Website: home-depot
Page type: payment
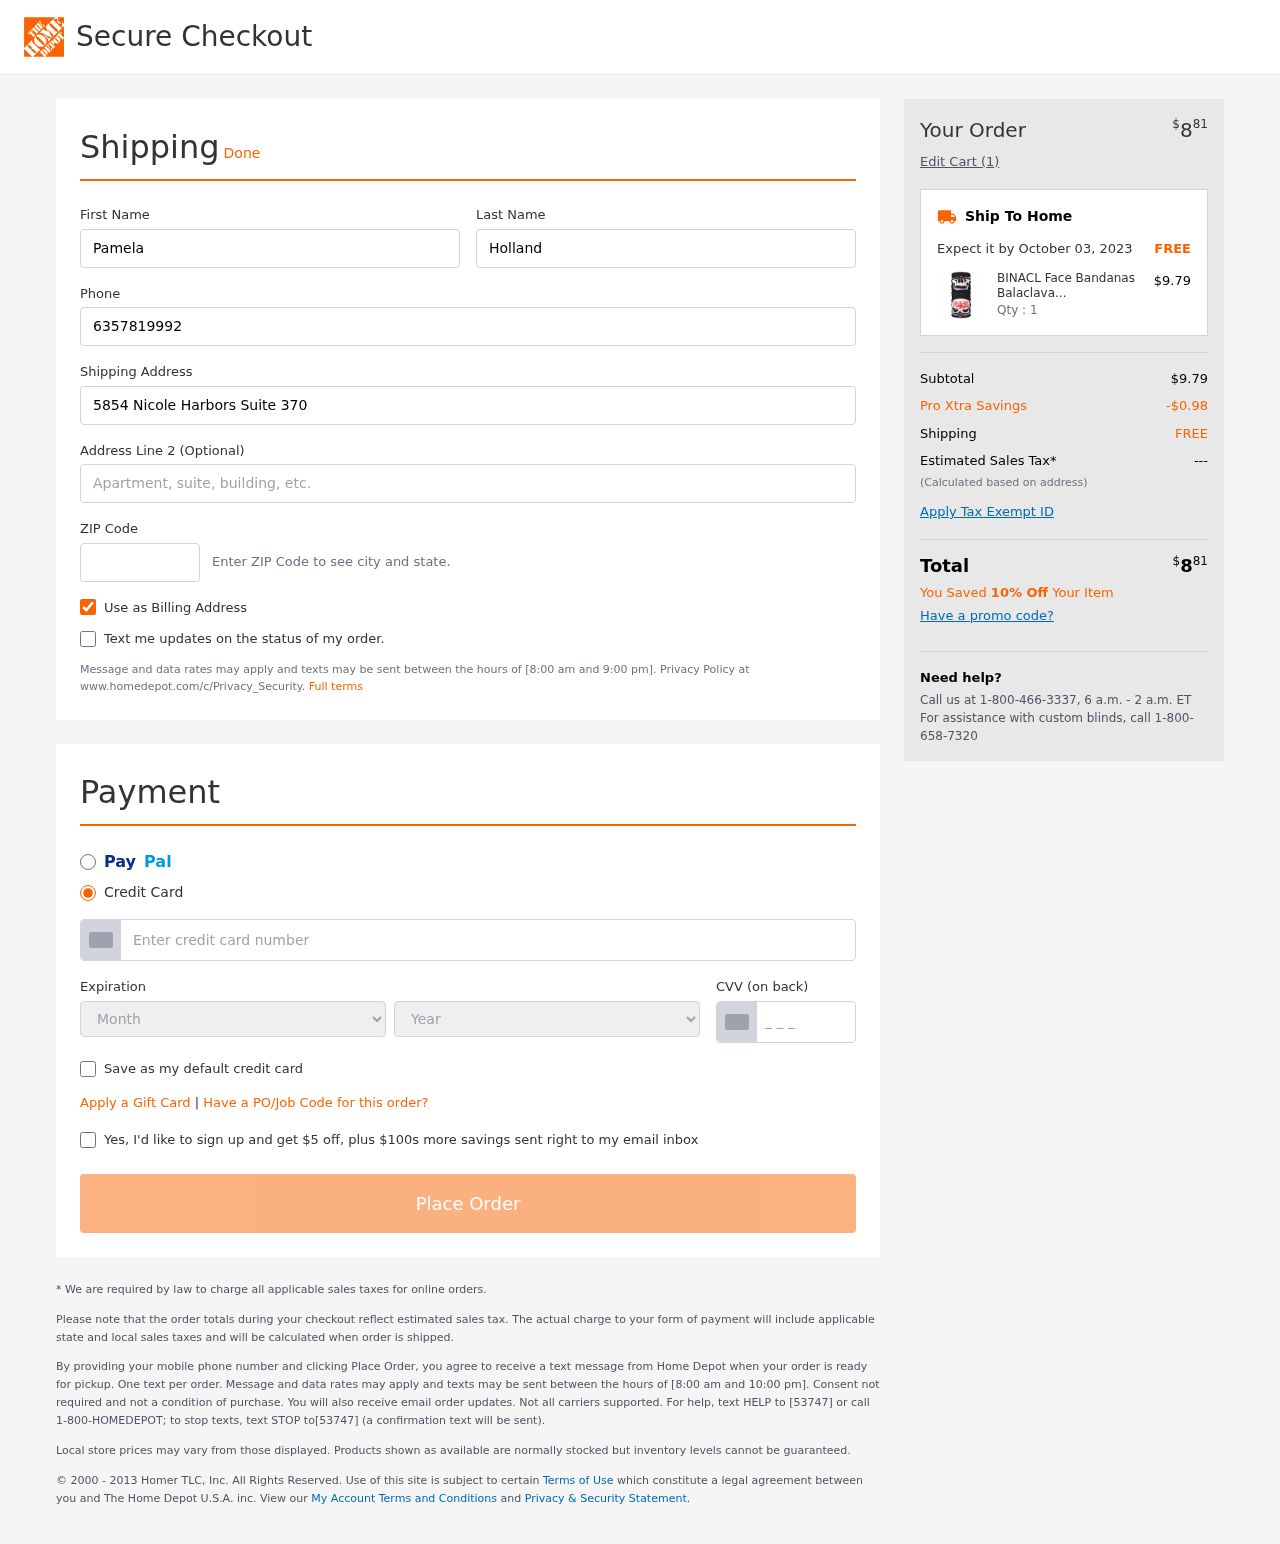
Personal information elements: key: PII_CARD_CVV
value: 377
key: PII_CARD_EXPIRY_MONTH
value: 05
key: PII_CARD_EXPIRY_YEAR
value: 28
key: PII_CARD_NUMBER
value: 2707 2487 0750 2925
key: PII_FIRSTNAME
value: Pamela
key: PII_LASTNAME
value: Holland
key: PII_PHONE
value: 6357819992
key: PII_POSTCODE
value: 15280
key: PII_STREET
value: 5854 Nicole Harbors Suite 370
Product elements: key: PRODUCT1_NAME
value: BINACL Face Bandanas Balaclava, Unisex Neck Gaiter Scarf Novelty Stretchable Wind Sun UV Protection
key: PRODUCT1_PRICE
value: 9.79
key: PRODUCT1_QUANTITY
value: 1
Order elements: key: ORDER_TOTAL
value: $881
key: ORDER_NUM_ITEMS
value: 1
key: ORDER_DELIVERY_DATE
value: October 03, 2023
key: ORDER_SUBTOTAL
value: $9.79
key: ORDER_DISCOUNT
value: -$0.98
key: ORDER_SHIPPING_COST
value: FREE